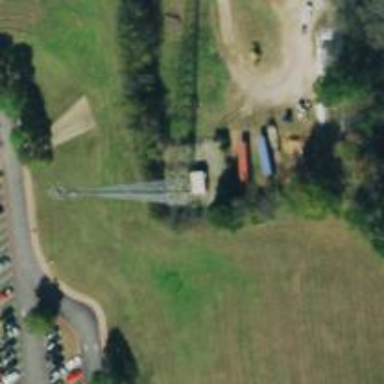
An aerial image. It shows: Mast tower used for communication.